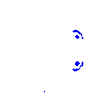
Particle: electron